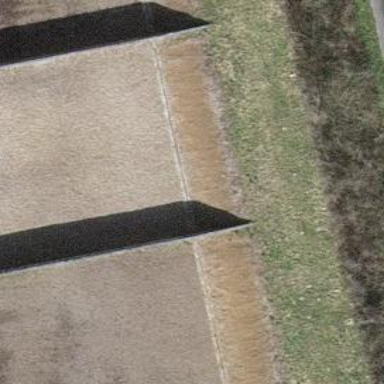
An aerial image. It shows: Wall is shown in the image.